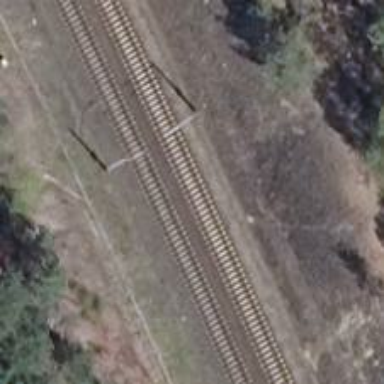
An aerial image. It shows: Railway milestone with catenary mast.